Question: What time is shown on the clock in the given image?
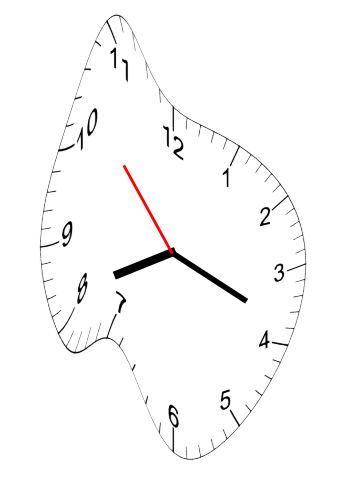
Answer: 08:18:53